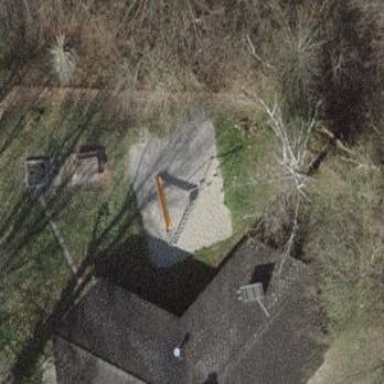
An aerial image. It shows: Playground area for leisure activities on the land.